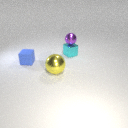
small cyan metal cube behind large yellow metal sphere